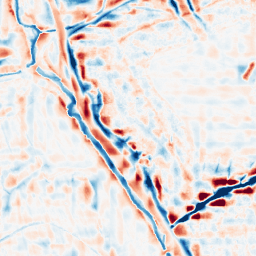
Category: wavelet
Decomposition family: wavelet_reverse_biorthogonal
Decomposition parameters: wavelet: rbio1.3
level: 4
Upsampling method: sinc_hamming
Upsampling parameters: scale: 2
kernel_size: 4
Upsampling scale: 2